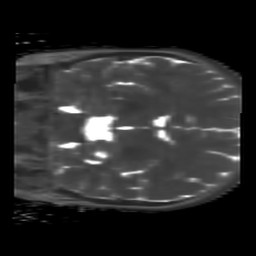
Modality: T2map
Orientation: coronal
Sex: male
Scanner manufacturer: siemens
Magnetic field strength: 3 T
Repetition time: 4 s